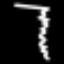
Label: squiggle